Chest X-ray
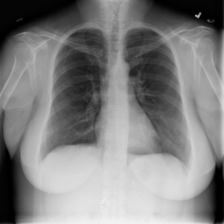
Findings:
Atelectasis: negative
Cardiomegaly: negative
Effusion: negative
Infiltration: negative
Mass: negative
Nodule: negative
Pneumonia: negative
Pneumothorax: negative
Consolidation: negative
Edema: negative
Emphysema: negative
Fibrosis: negative
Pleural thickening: negative
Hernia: negative